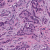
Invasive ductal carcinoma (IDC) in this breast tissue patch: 1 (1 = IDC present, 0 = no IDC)